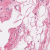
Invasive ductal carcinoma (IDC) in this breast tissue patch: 0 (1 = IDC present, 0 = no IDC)